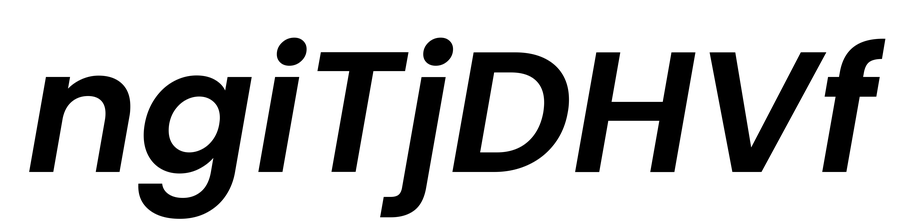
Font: Poppins-SemiBoldItalic